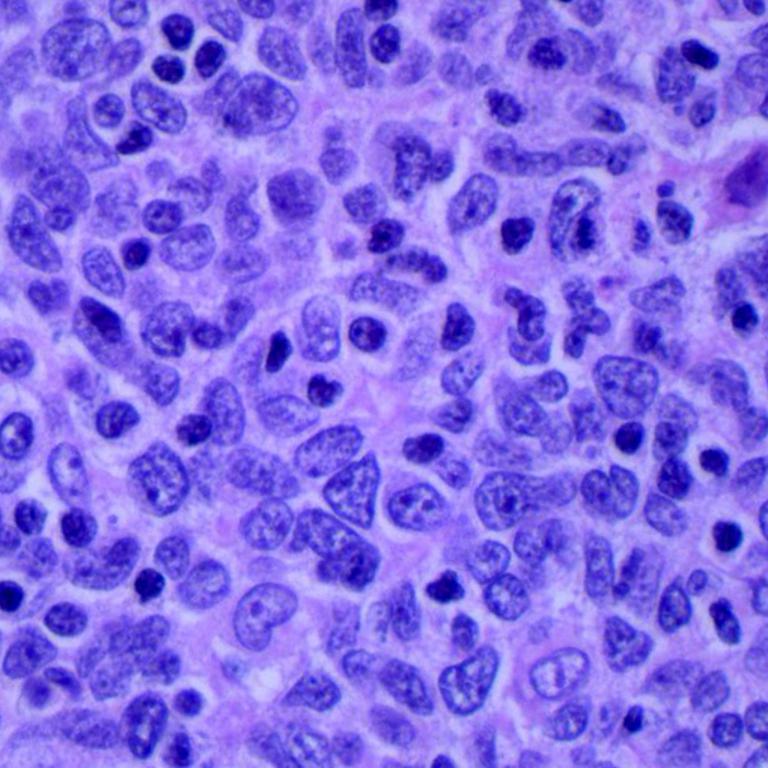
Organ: lung
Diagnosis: squamous carcinomas